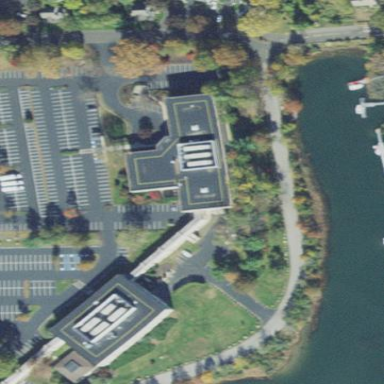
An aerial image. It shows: Building part with flat roof.